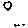
Label: zigzag